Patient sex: M
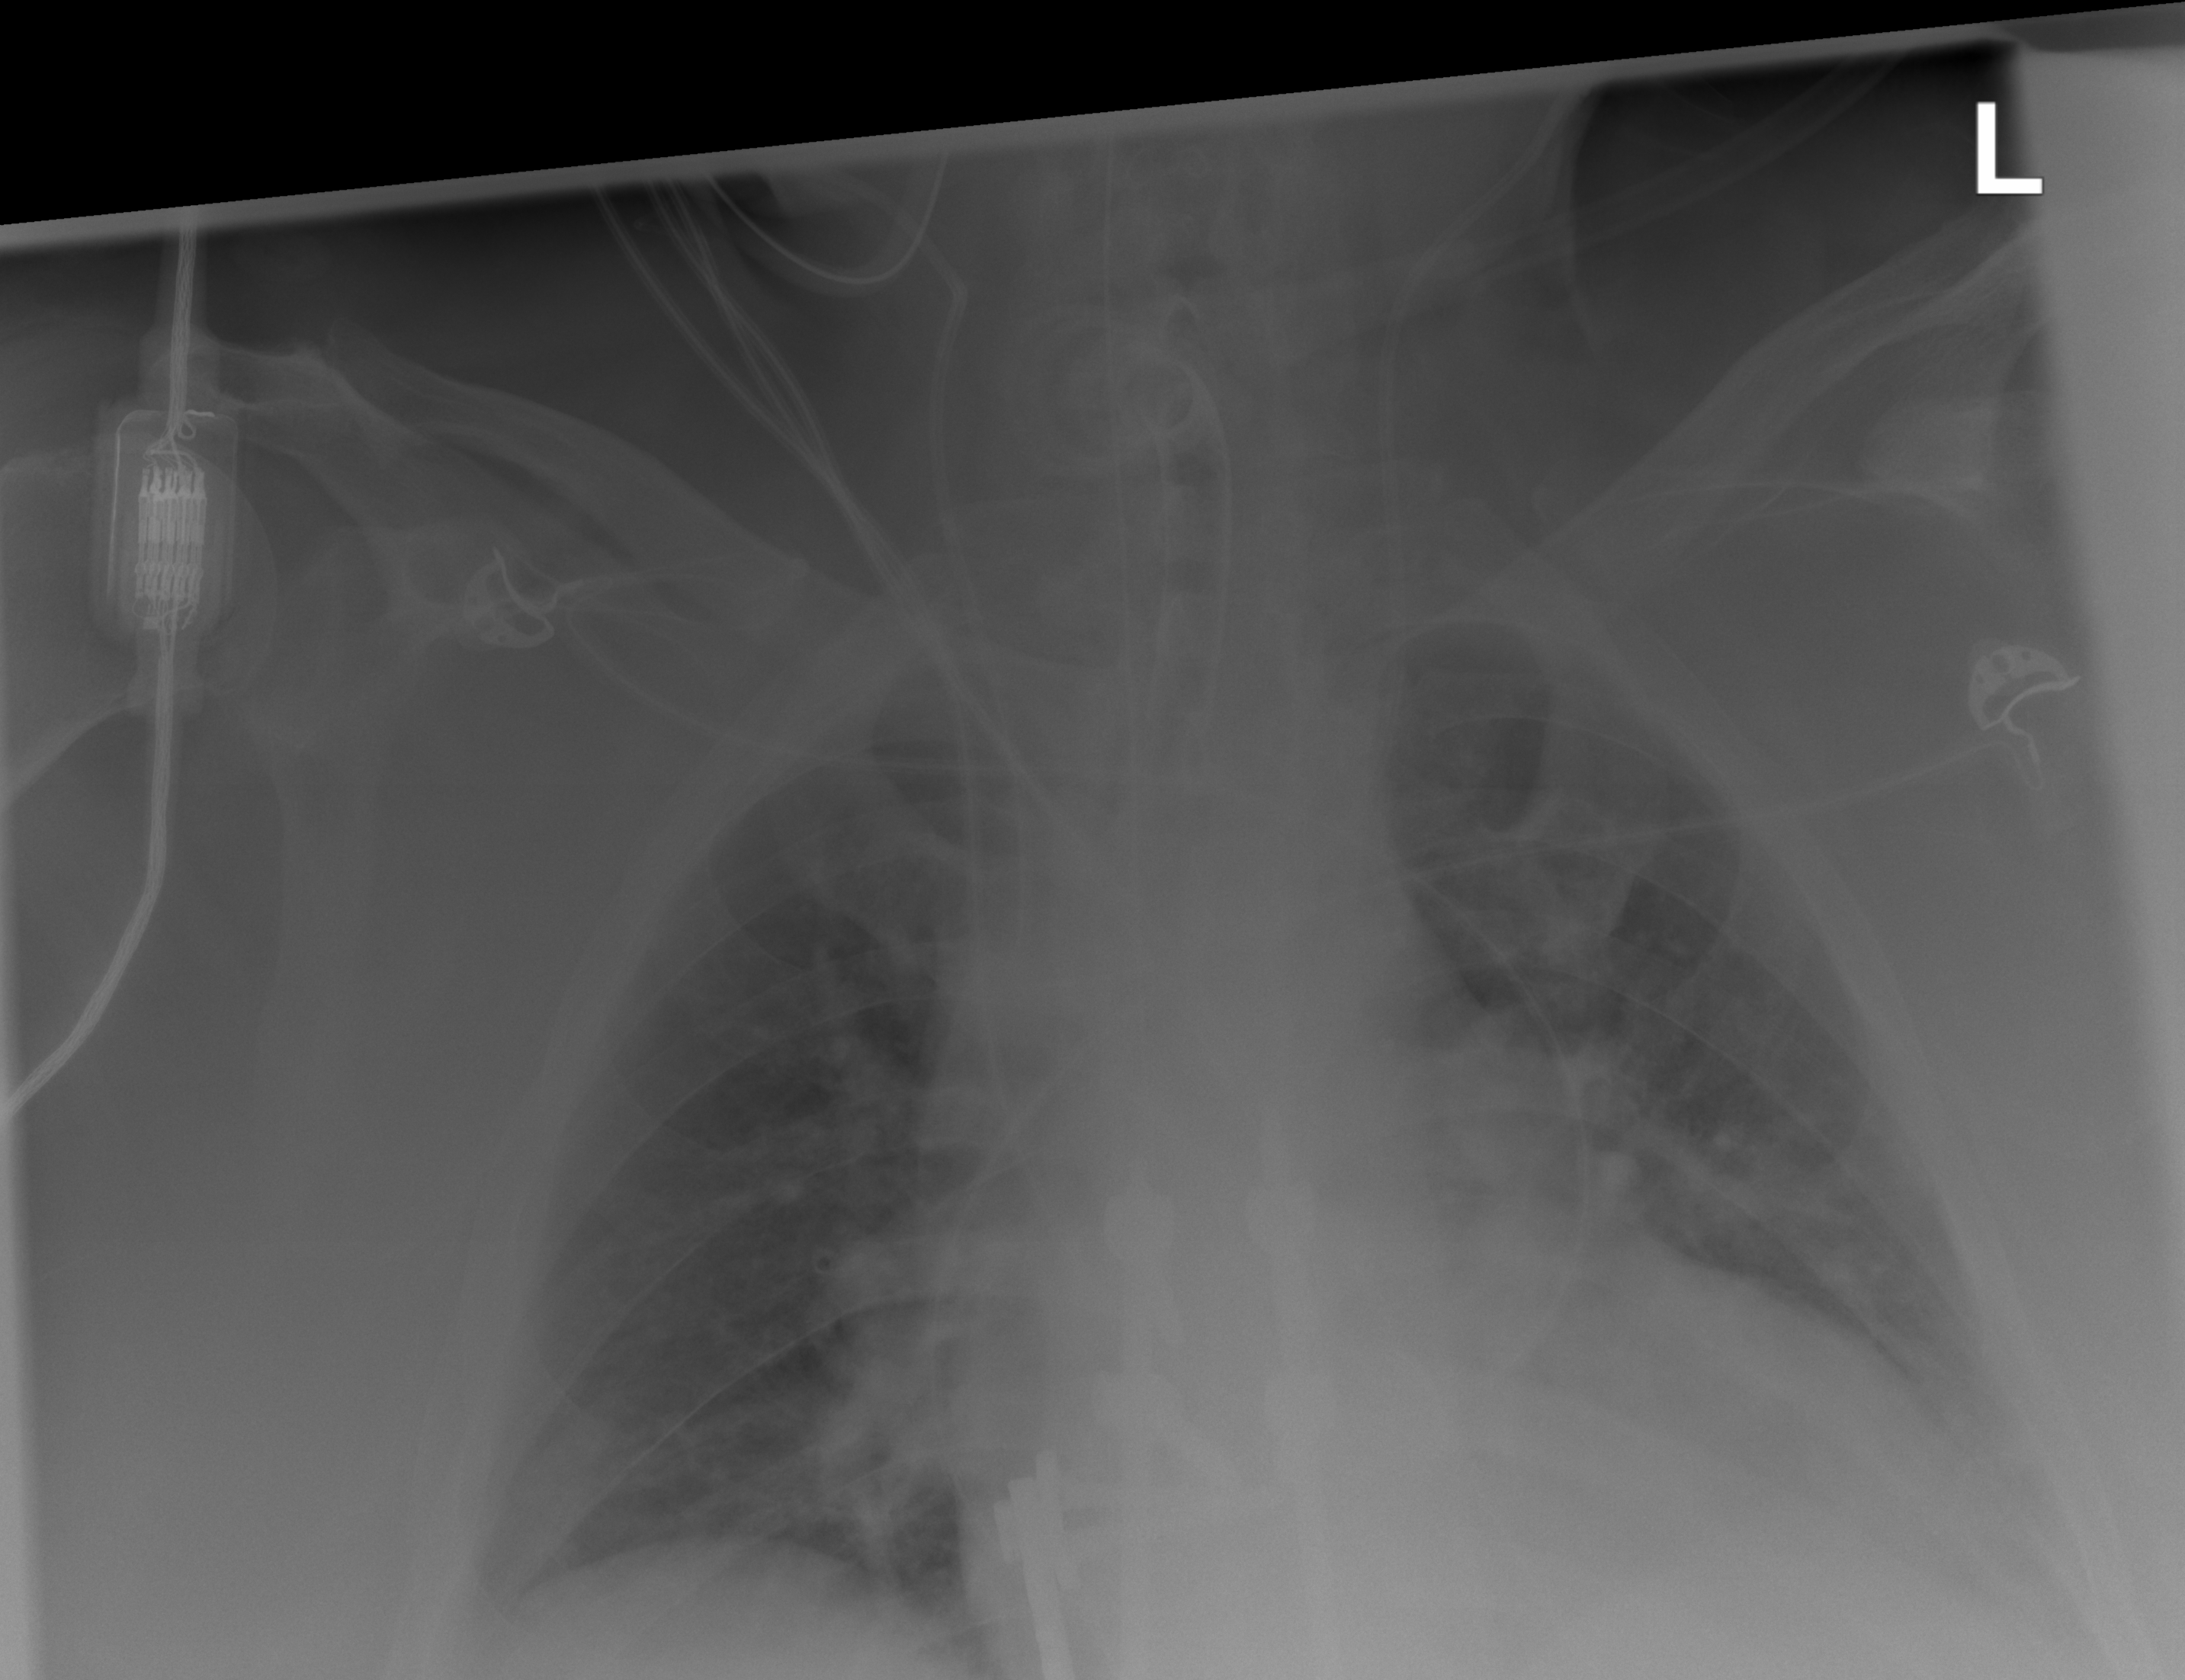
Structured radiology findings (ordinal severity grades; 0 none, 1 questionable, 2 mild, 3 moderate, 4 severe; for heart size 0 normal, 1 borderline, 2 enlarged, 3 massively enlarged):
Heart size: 2
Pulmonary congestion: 2
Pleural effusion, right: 0
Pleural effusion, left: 2
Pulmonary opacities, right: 0
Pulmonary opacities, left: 0
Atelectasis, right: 2
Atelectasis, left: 2